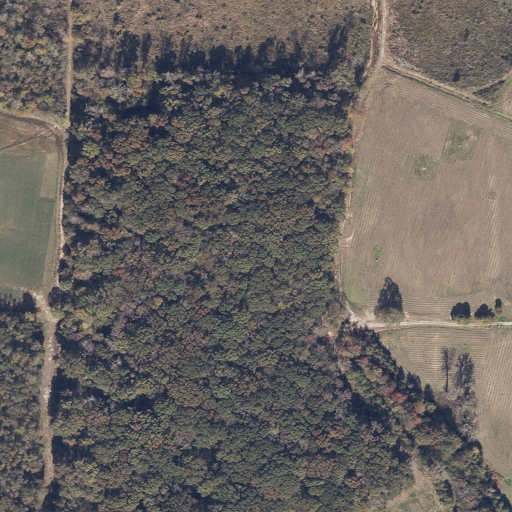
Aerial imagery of valley in Alabama named Willis Hollow containing woody wetlands, cultivated crops, pasture, and herbaceous wetlands